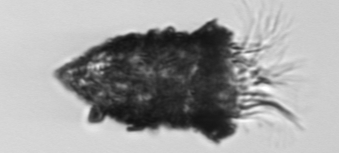
Label: Tintinnopsis